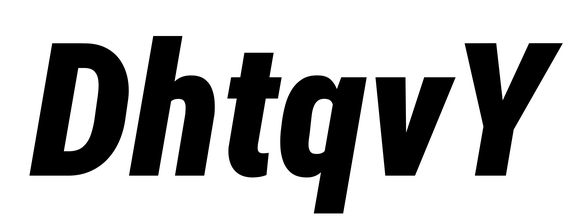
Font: Roboto-Italic_Condensed_Black_Italic